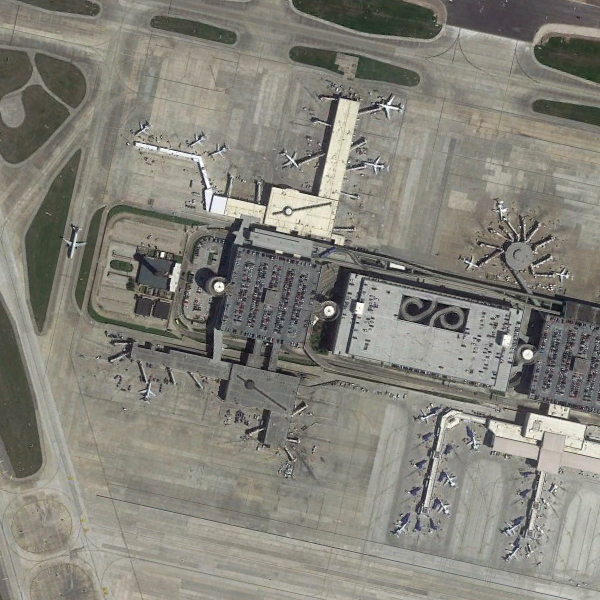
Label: Airport